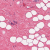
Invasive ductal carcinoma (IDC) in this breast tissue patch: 0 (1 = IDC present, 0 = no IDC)